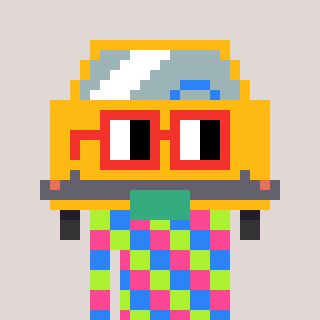
a pixel art character with square red glasses, a taxi-shaped head and a orange-colored body on a warm background